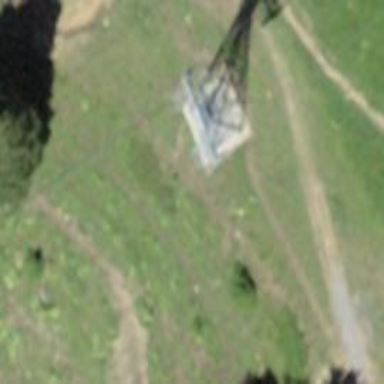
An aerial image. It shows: Pylon used for aerialway.